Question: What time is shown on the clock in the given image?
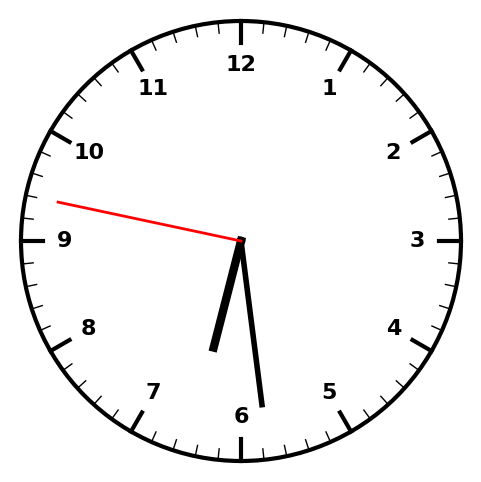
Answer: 06:28:47